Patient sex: M
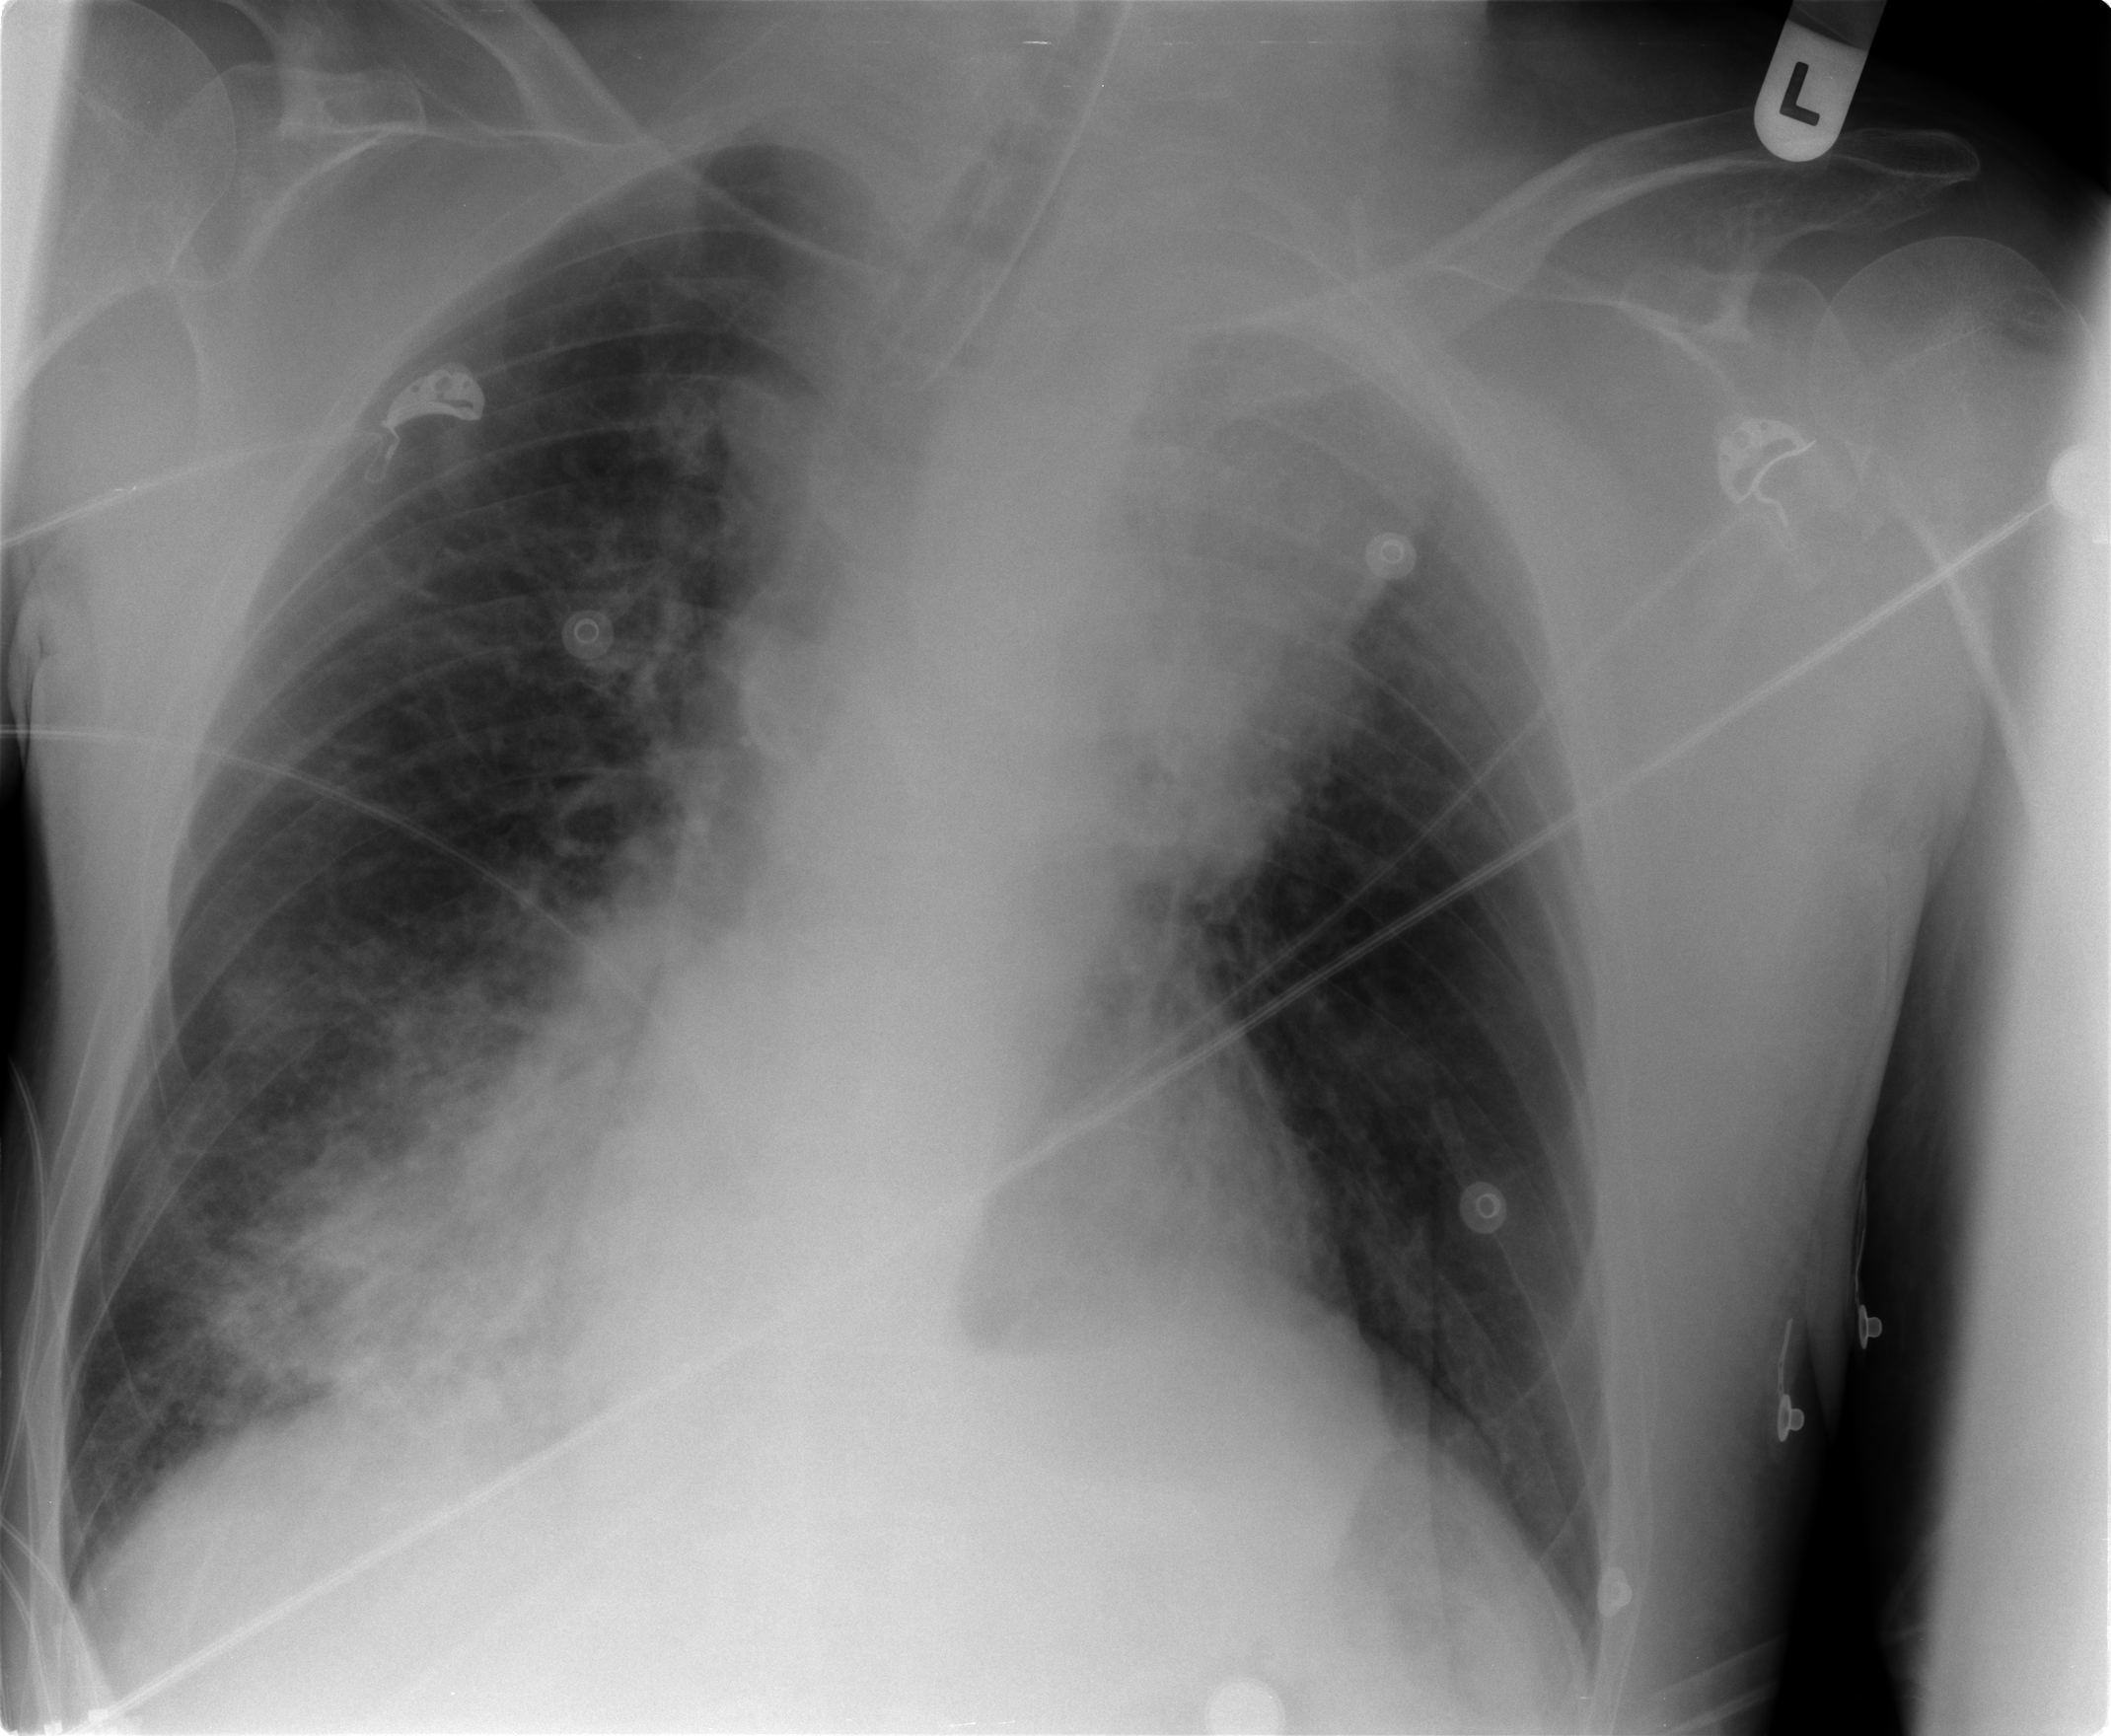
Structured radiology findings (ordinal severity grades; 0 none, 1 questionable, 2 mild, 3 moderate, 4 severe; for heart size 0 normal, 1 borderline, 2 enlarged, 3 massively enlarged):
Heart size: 0
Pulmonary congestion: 0
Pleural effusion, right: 0
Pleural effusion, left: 0
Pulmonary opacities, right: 3
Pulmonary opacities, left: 0
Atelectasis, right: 2
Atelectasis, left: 0